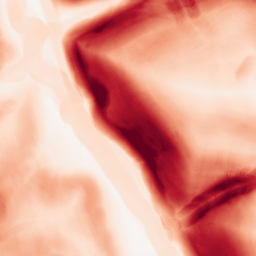
Category: morphological
Decomposition family: morphological_gradient
Decomposition parameters: size: 10
shape: disk
Upsampling method: sinc_blackman
Upsampling parameters: scale: 2
kernel_size: 8
Upsampling scale: 2